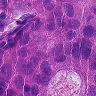
Metastatic tissue present: yes